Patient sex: F
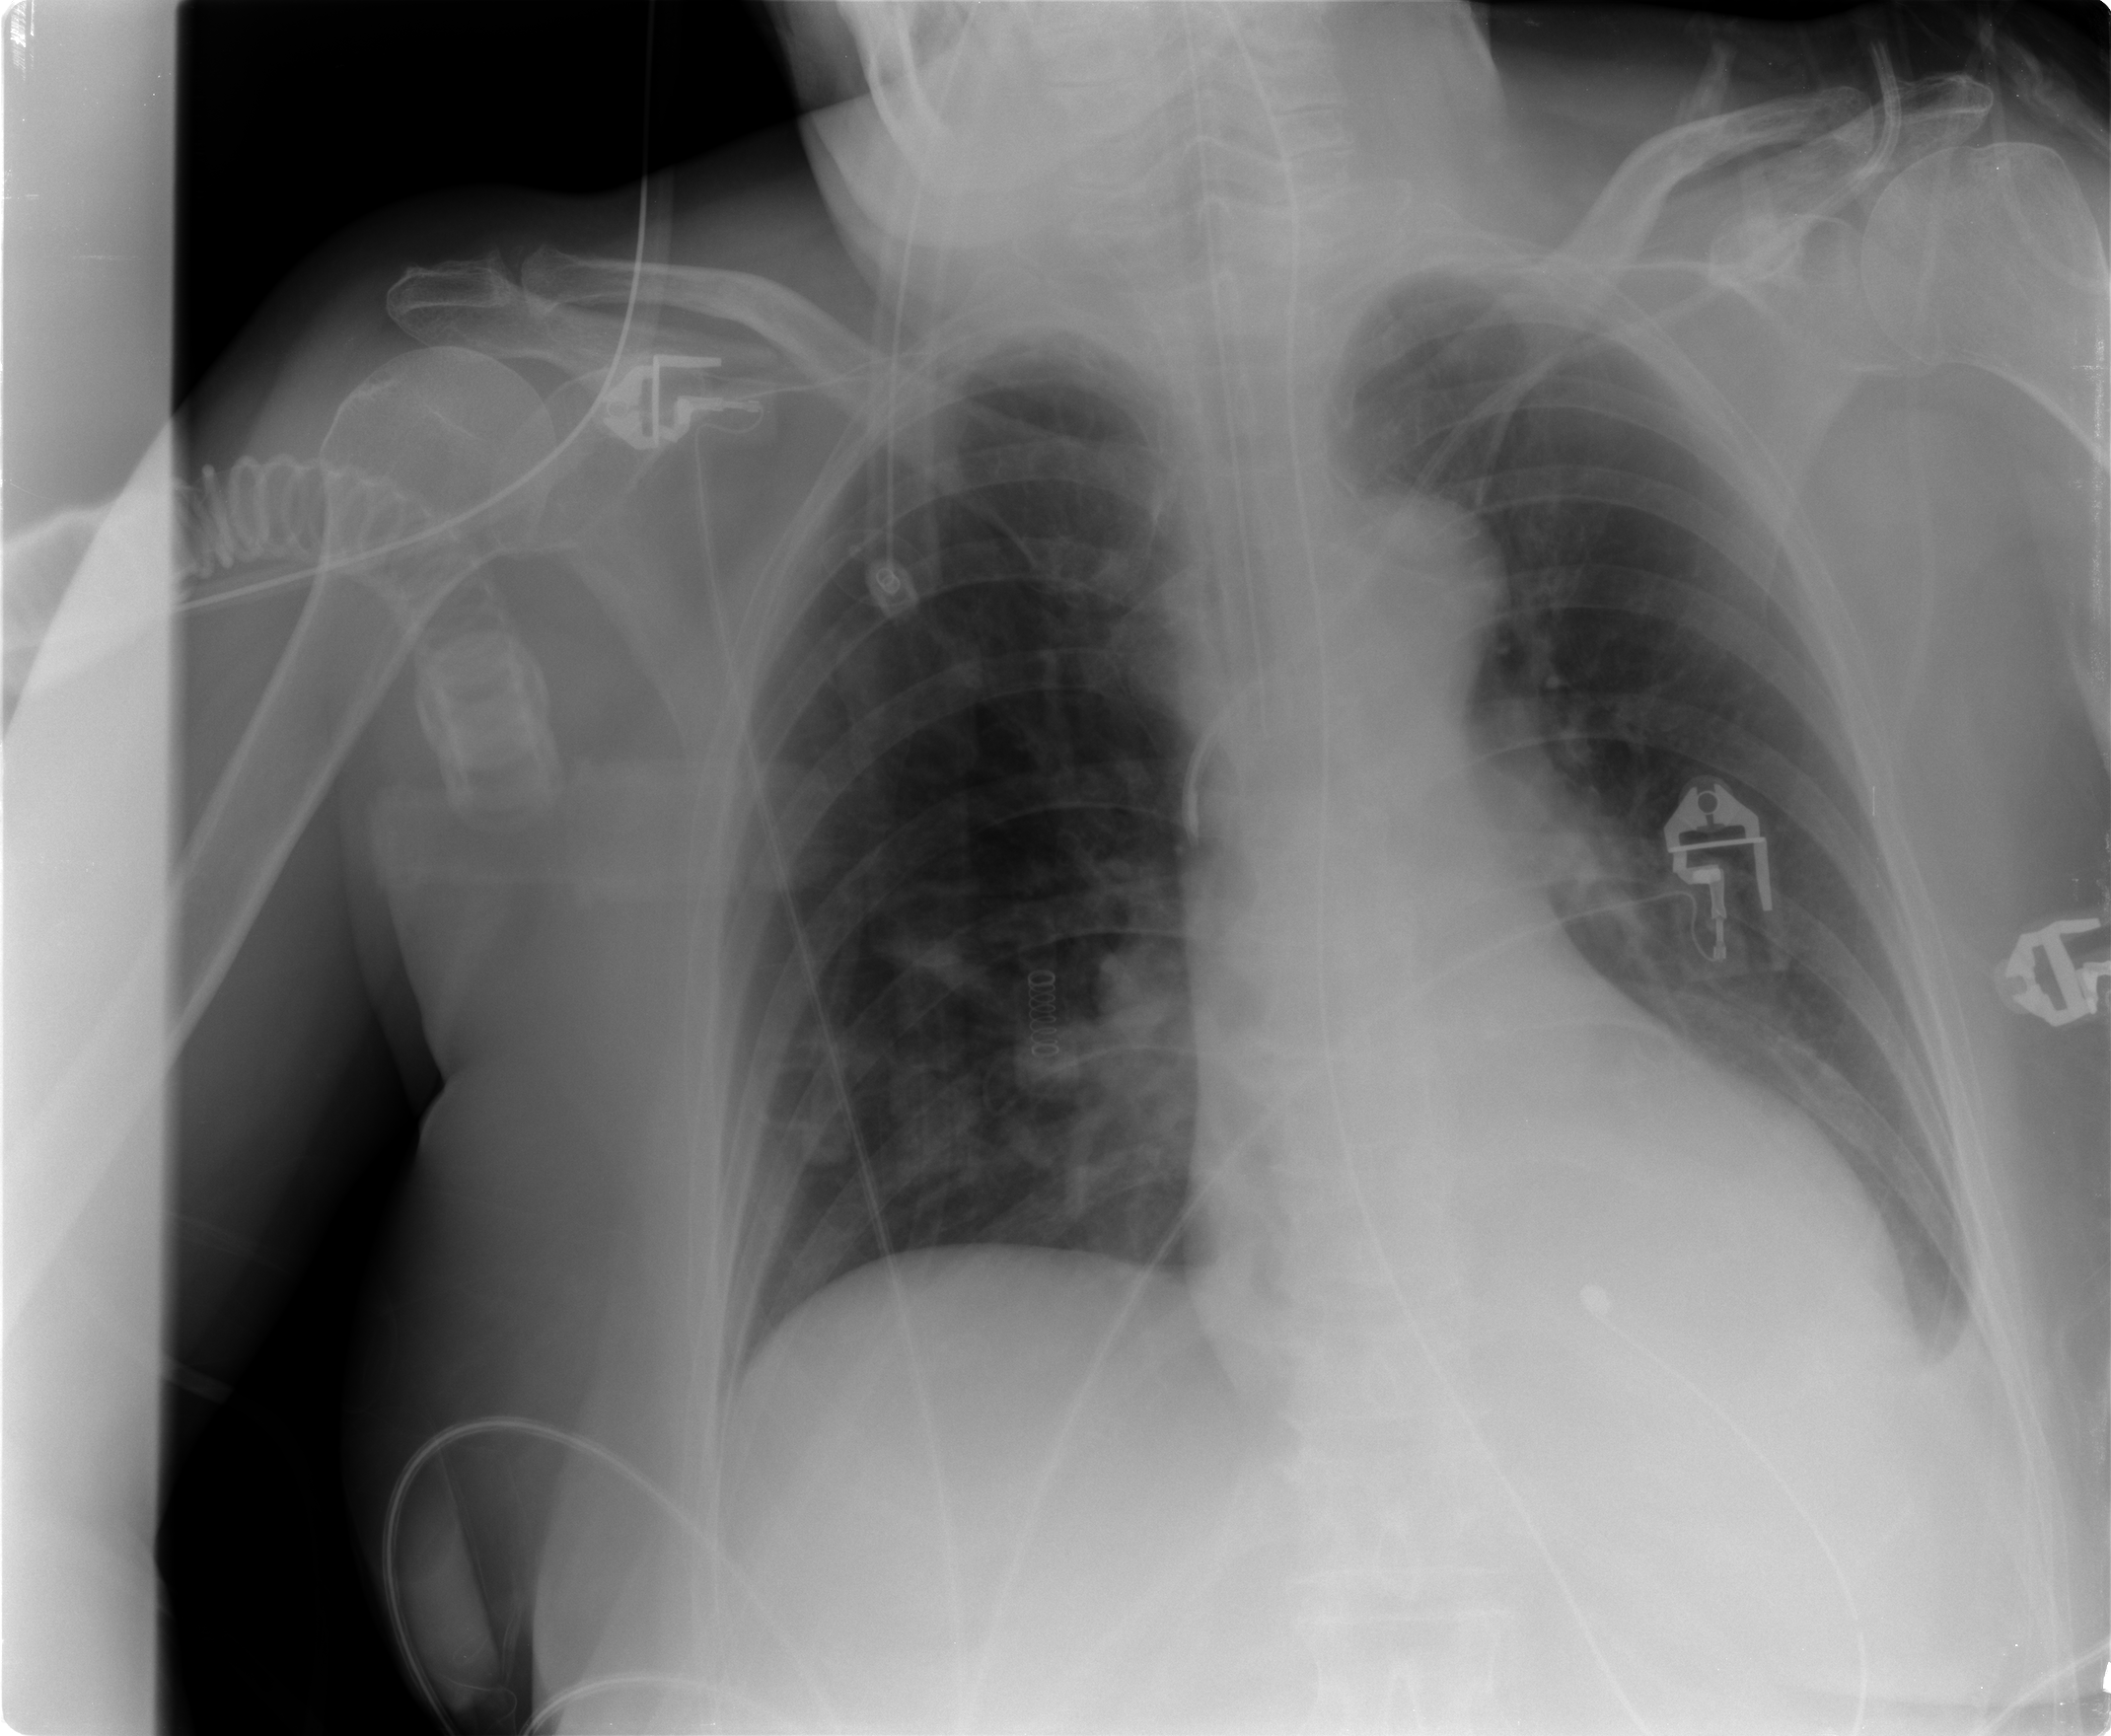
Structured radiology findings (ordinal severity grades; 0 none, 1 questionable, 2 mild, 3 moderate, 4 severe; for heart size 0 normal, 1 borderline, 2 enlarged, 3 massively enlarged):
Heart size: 0
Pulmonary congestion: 0
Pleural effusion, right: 0
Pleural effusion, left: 1
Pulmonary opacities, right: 0
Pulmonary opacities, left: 0
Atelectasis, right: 1
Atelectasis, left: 0